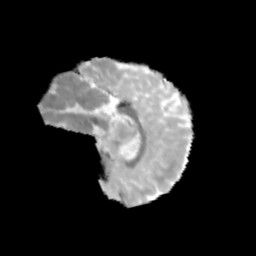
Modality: MD
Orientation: sagittal
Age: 11
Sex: female
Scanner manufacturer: siemens
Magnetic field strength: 3 T
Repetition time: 3.8 s
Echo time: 0.07 s